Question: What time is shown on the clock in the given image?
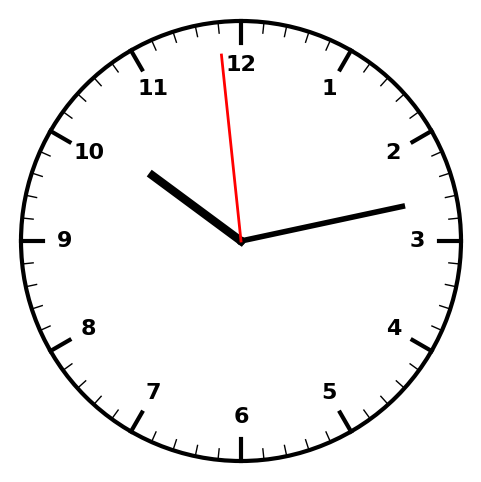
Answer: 10:12:59